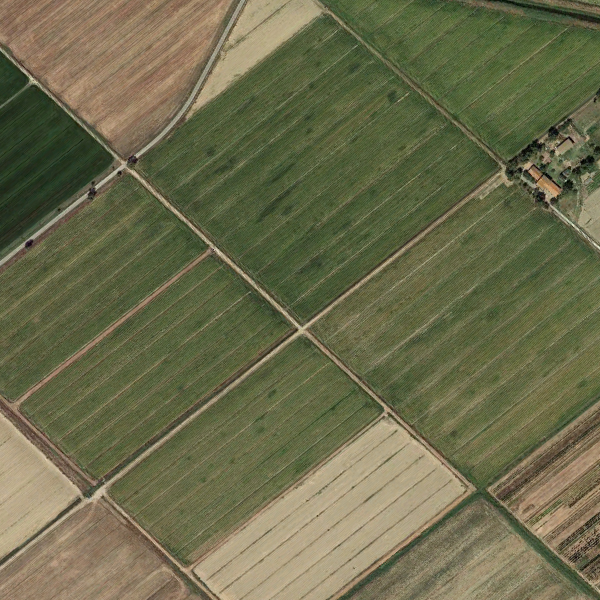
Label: Farmland